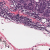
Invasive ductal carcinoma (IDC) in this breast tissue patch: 1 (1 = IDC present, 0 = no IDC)